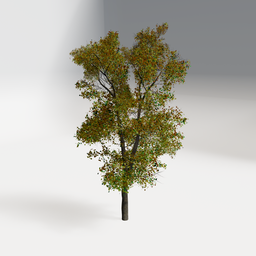
Label: nature